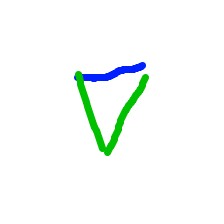
Shape: triangle